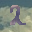
Label: 2